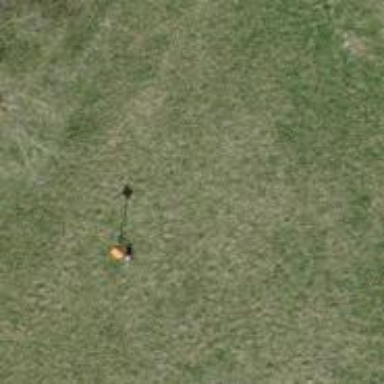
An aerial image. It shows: View of pole with roofed pipeline marker.